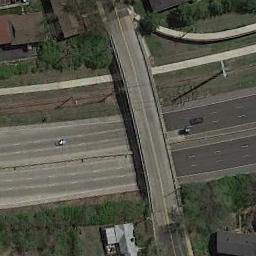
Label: overpass